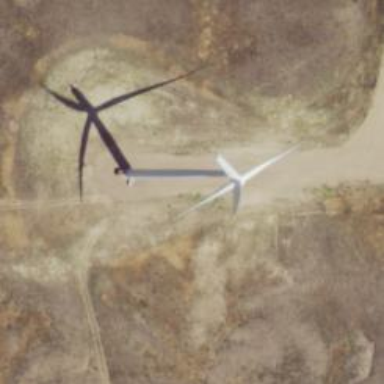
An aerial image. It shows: Wind generator with horizontal axis. The generator is wind turbine.